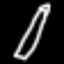
Label: pencil